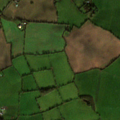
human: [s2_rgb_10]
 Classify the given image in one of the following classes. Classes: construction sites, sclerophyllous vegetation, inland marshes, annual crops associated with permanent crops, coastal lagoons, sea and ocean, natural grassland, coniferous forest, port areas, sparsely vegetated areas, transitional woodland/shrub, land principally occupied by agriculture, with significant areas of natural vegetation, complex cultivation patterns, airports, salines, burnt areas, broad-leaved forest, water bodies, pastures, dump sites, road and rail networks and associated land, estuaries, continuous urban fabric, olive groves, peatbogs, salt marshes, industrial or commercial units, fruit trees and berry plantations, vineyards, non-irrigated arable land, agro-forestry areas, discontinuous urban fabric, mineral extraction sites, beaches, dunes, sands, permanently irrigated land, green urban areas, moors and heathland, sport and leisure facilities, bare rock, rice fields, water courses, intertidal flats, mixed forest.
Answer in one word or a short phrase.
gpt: non-irrigated arable land, pastures